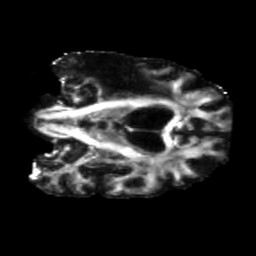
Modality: FA
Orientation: coronal
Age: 71
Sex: male
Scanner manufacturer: siemens
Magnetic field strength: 3 T
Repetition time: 5.25 s
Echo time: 0.08 s